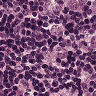
Metastatic tissue present: yes